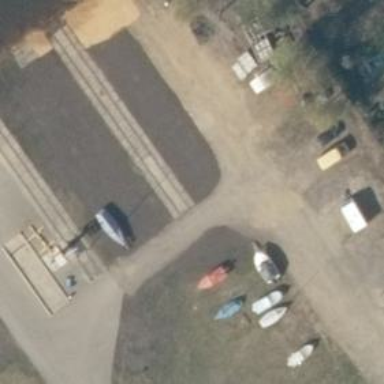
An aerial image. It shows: Slipway on leisure land.